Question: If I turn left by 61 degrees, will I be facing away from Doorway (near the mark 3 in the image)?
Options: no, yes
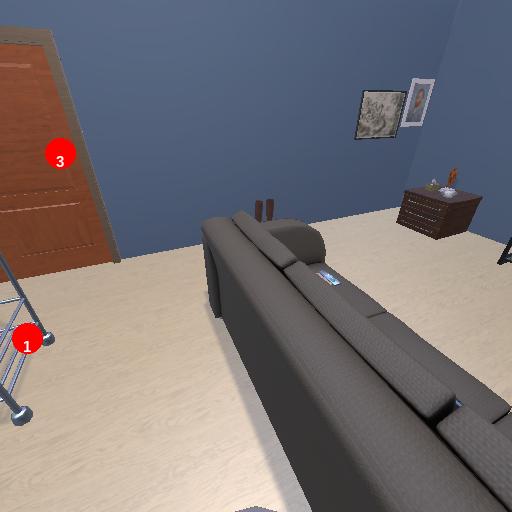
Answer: no